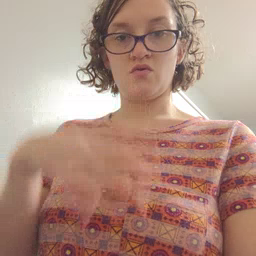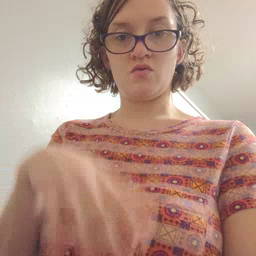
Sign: moon